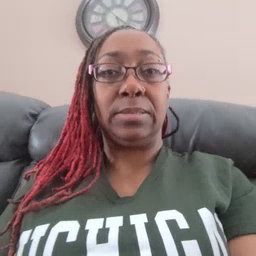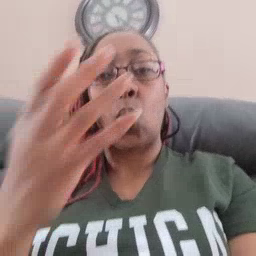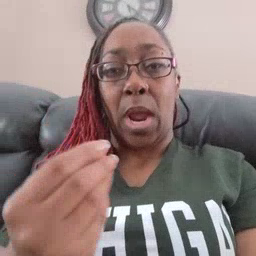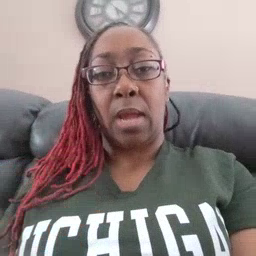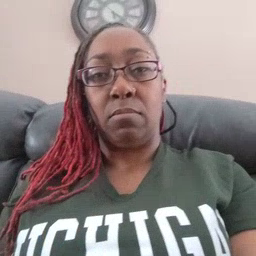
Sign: wet